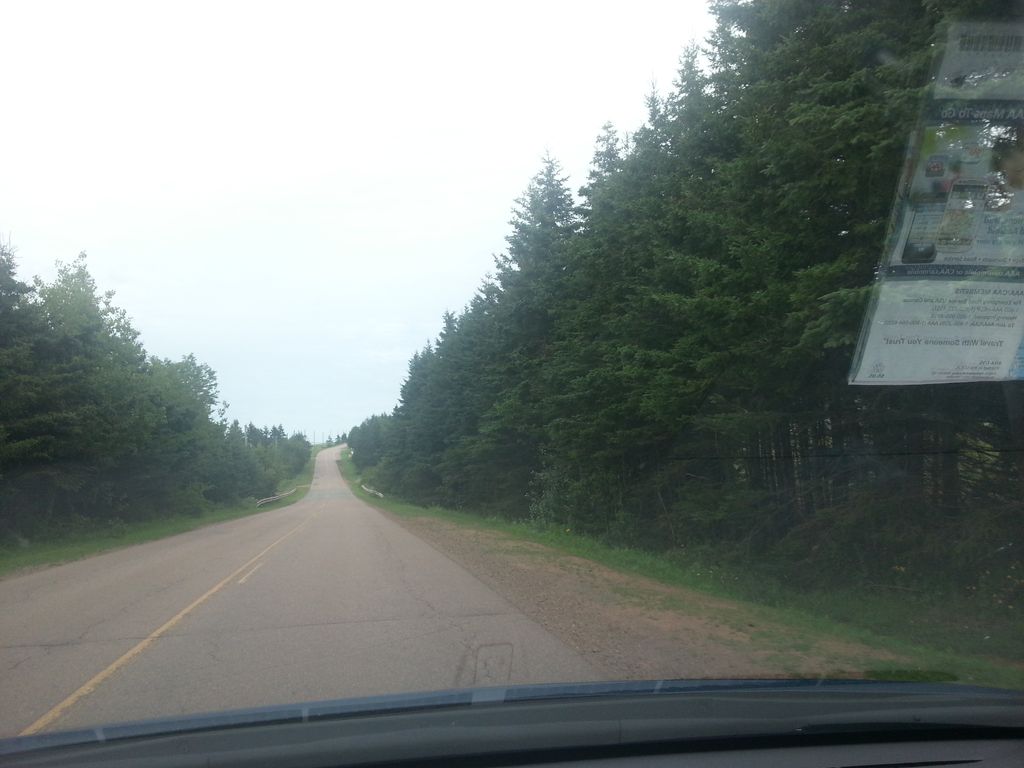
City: charlottetown